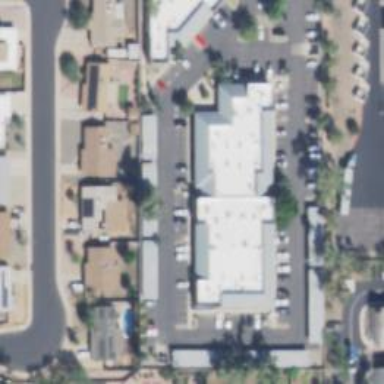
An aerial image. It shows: Healthcare clinic is depicted in the image.